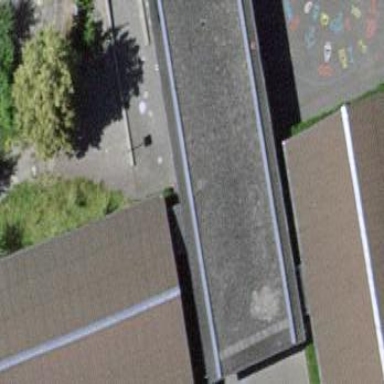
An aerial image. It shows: School building.